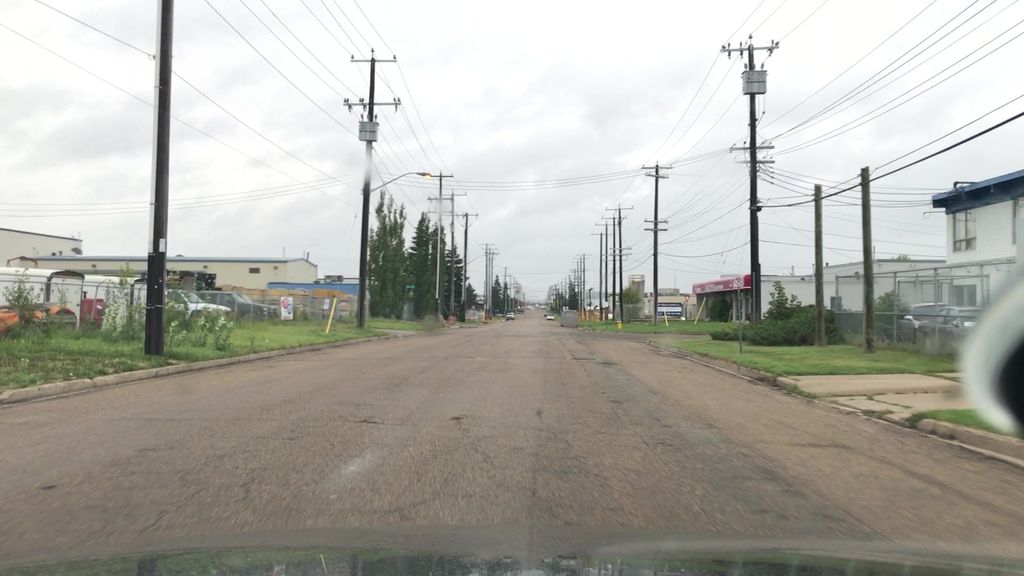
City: edmonton